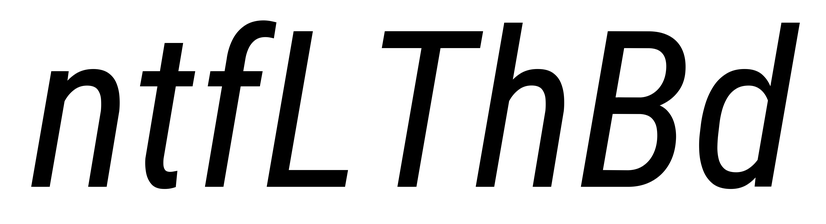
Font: Roboto-Italic_Condensed_Italic